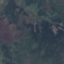
Land use / land cover class: HerbaceousVegetation